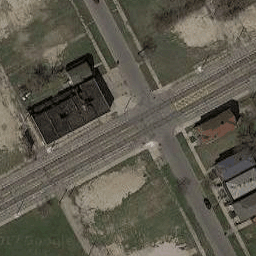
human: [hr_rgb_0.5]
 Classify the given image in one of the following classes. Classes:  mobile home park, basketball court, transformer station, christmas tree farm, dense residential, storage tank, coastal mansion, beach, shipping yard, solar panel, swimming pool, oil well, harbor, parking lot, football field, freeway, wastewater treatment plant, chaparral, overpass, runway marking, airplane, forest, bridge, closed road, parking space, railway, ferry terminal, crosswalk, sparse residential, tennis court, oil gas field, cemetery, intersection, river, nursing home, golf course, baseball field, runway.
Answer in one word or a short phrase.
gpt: intersection